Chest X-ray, PA view. Patient: 45 years old, sex F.
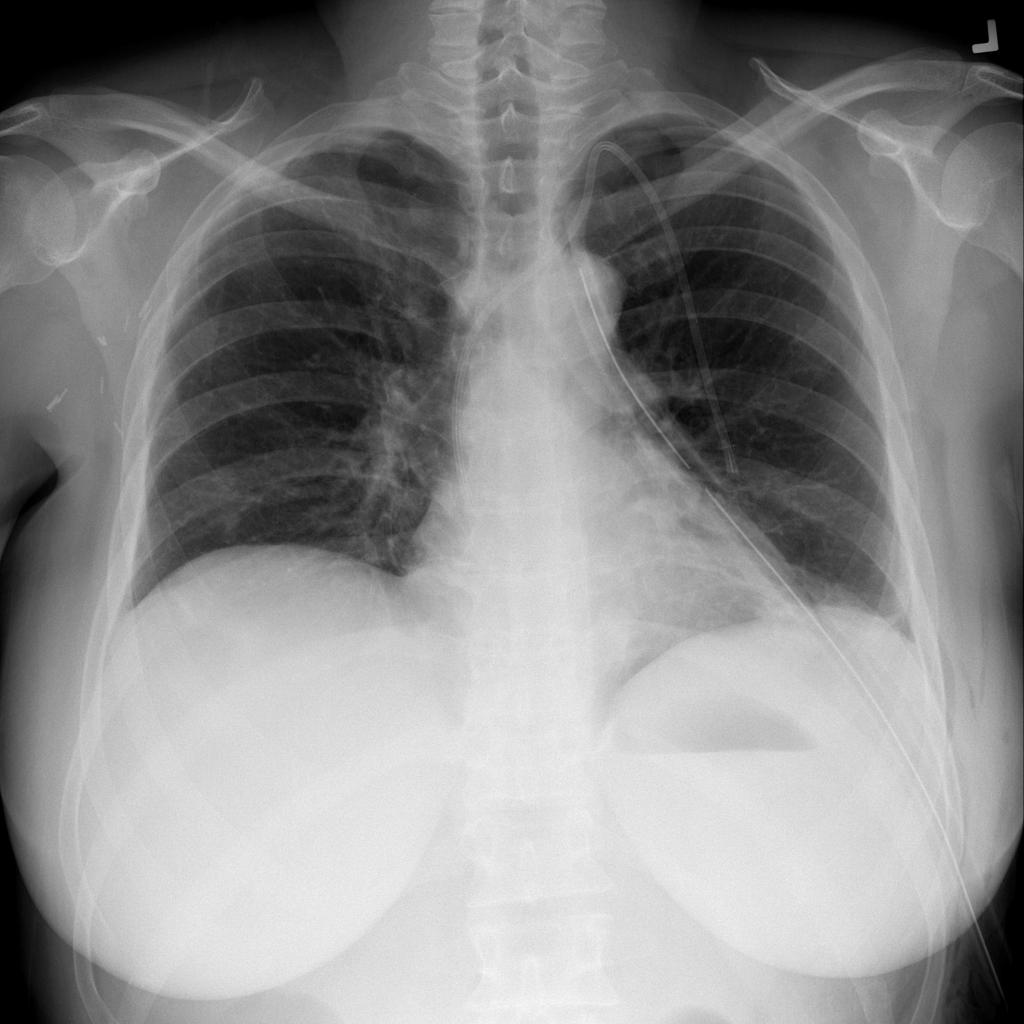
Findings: Atelectasis, Infiltration, Nodule